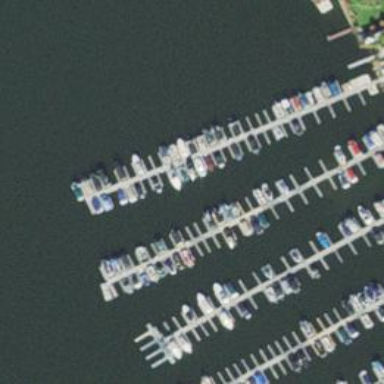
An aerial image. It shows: Man-made pier.